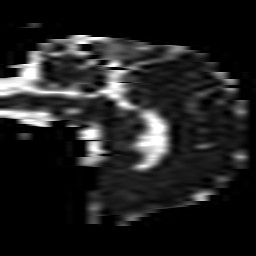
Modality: ADC
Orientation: sagittal
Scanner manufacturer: philips
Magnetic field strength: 1.5 T
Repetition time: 3.127 s
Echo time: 0.06152 s